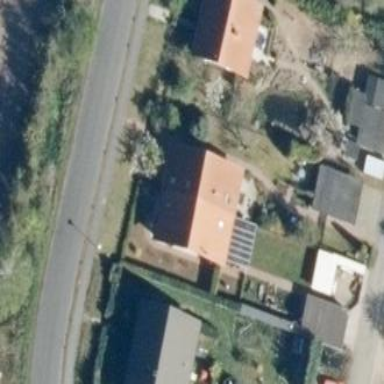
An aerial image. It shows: Gabled roof on residential building.